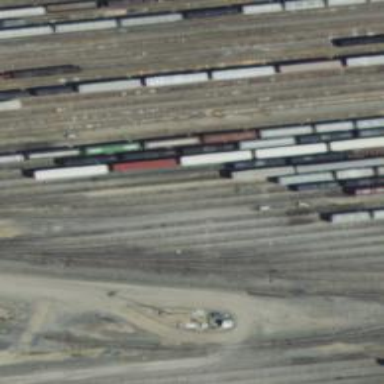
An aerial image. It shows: Railway yard in service.